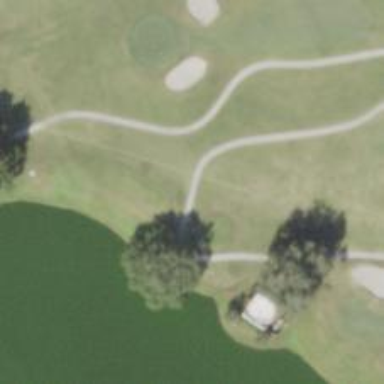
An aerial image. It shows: Golf cartpath that is also road path.